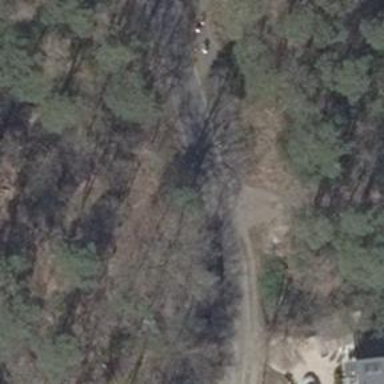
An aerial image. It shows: Unclassified road.